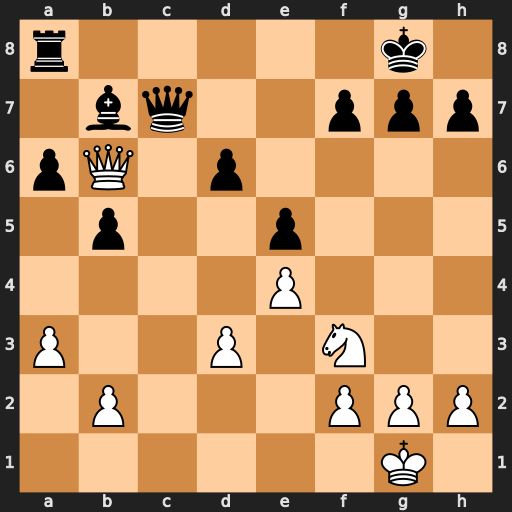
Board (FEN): r5k1/1bq2ppp/pQ1p4/1p2p3/4P3/P2P1N2/1P3PPP/6K1
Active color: w
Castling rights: -
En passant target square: -
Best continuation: Qxc7 Rc8 Qa5